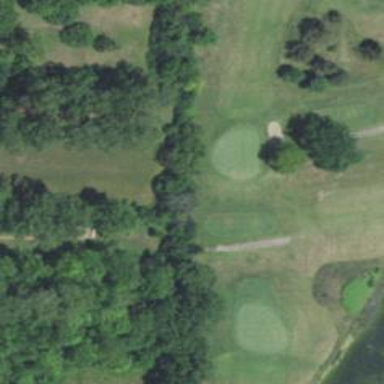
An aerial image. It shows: Golf hole.